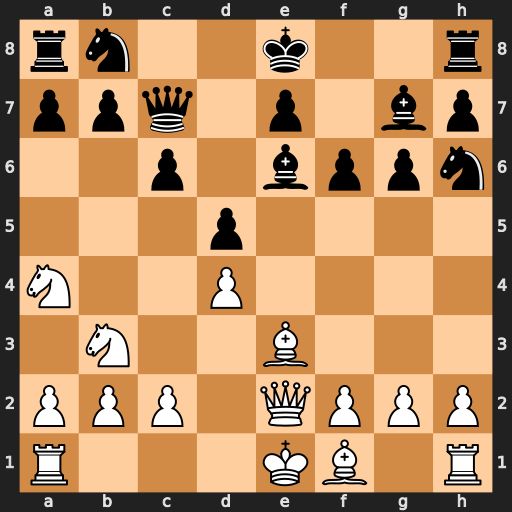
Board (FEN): rn2k2r/ppq1p1bp/2p1bppn/3p4/N2P4/1N2B3/PPP1QPPP/R3KB1R
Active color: w
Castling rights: KQkq
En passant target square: -
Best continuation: Bxh6 Bxh6 Qxe6